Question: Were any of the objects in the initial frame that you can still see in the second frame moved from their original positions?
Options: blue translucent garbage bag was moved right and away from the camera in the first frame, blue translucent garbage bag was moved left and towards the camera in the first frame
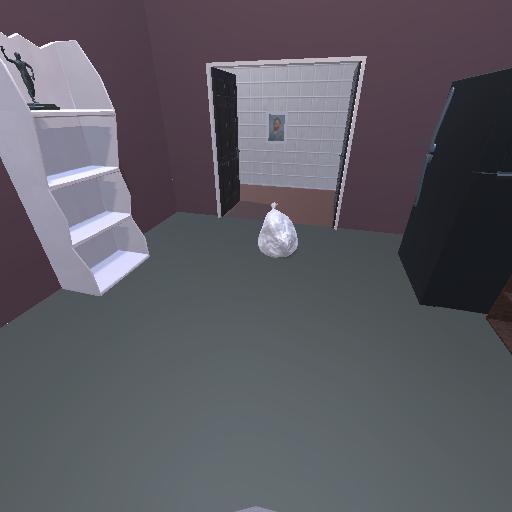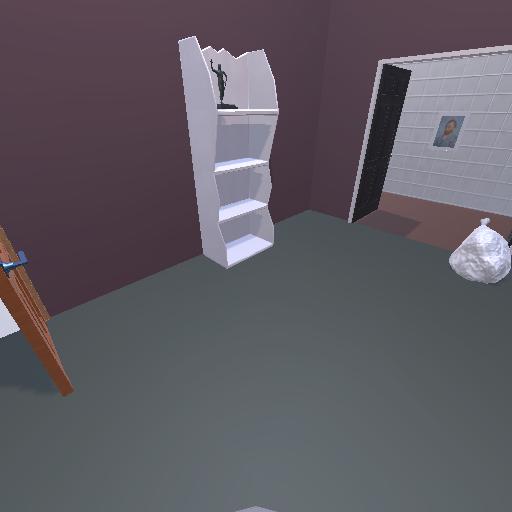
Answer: blue translucent garbage bag was moved right and away from the camera in the first frame